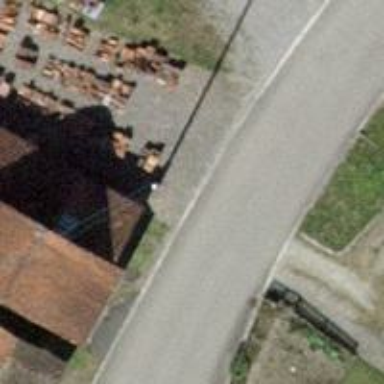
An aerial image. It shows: Power pole.